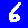
Digit: 6